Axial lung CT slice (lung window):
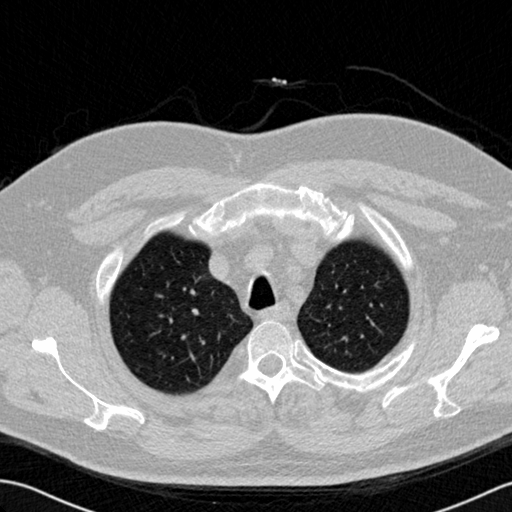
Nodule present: no